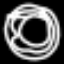
Label: donut